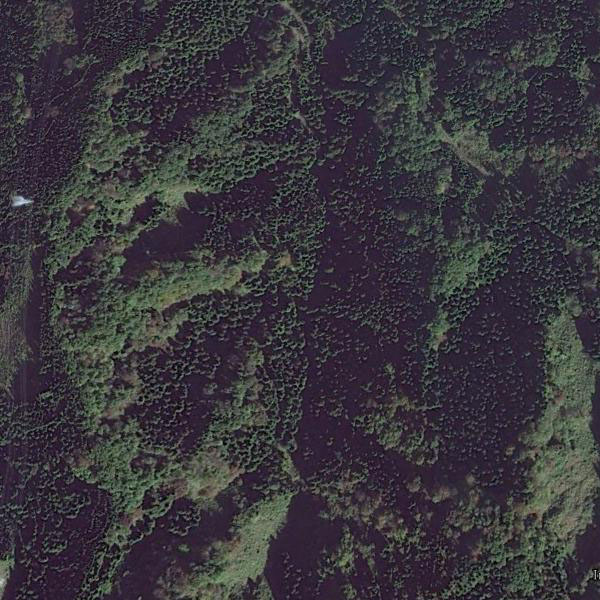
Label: Forest